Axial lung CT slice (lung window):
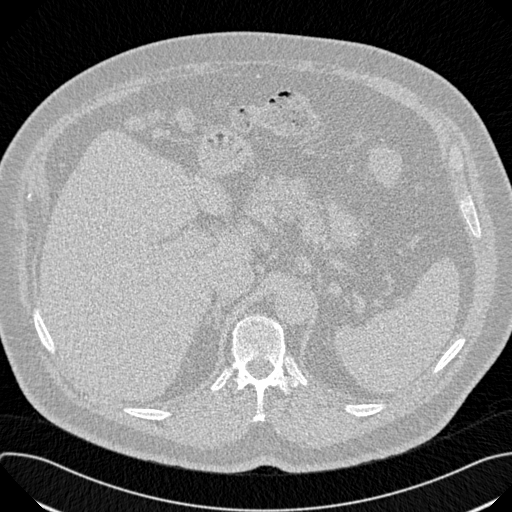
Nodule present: no